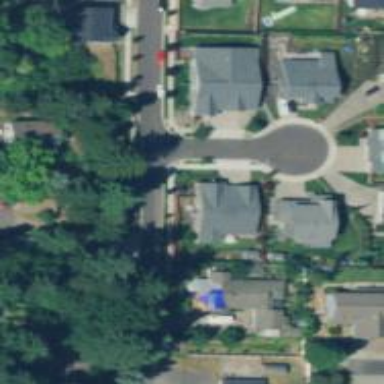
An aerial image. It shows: Residential road with sidewalk on the left side.